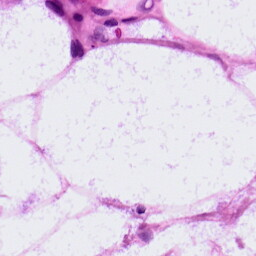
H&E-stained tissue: LymphNode